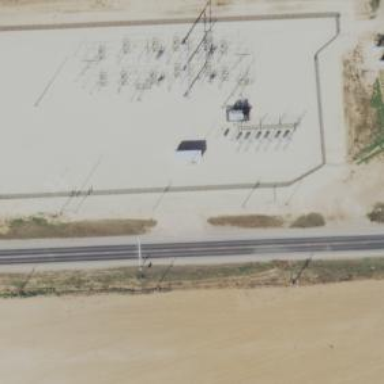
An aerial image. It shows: Distribution level power substation enclosed by fence.